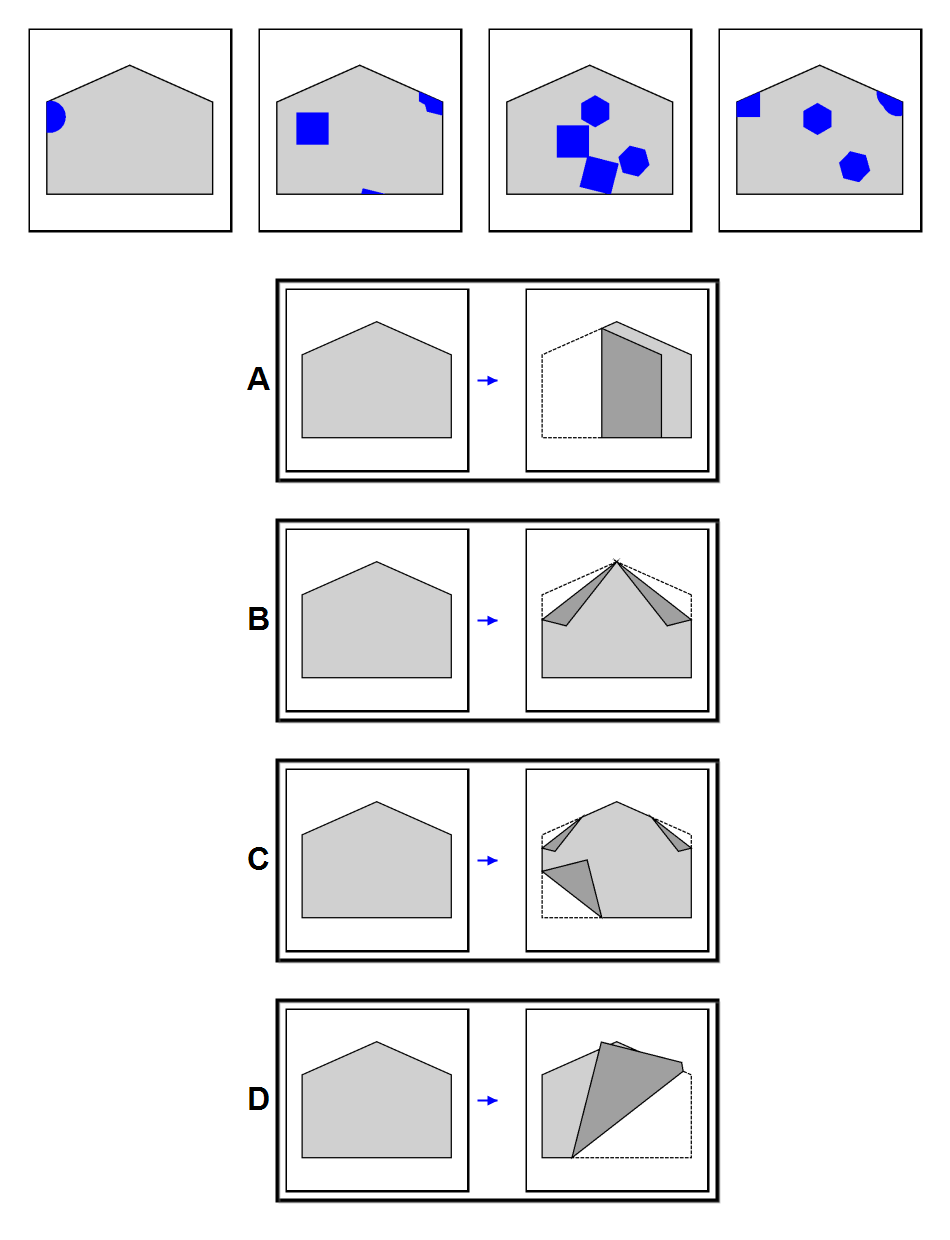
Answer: D